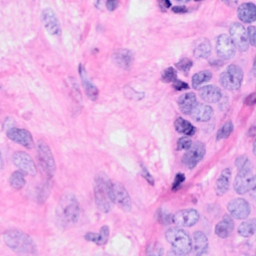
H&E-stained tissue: Breast